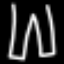
Label: pants